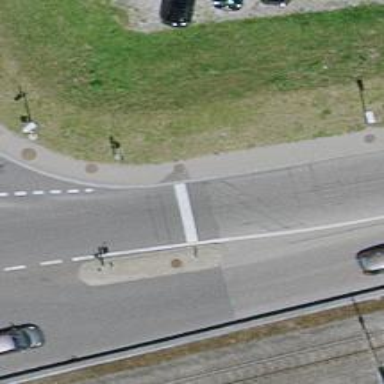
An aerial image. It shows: Road with traffic signals.